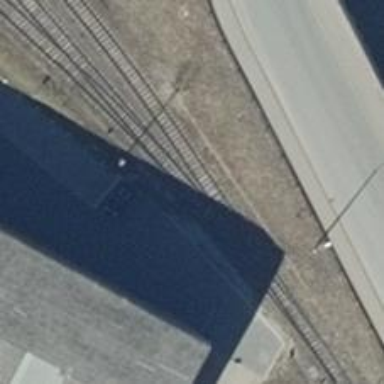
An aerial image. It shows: Railway yard used for servicing trains.